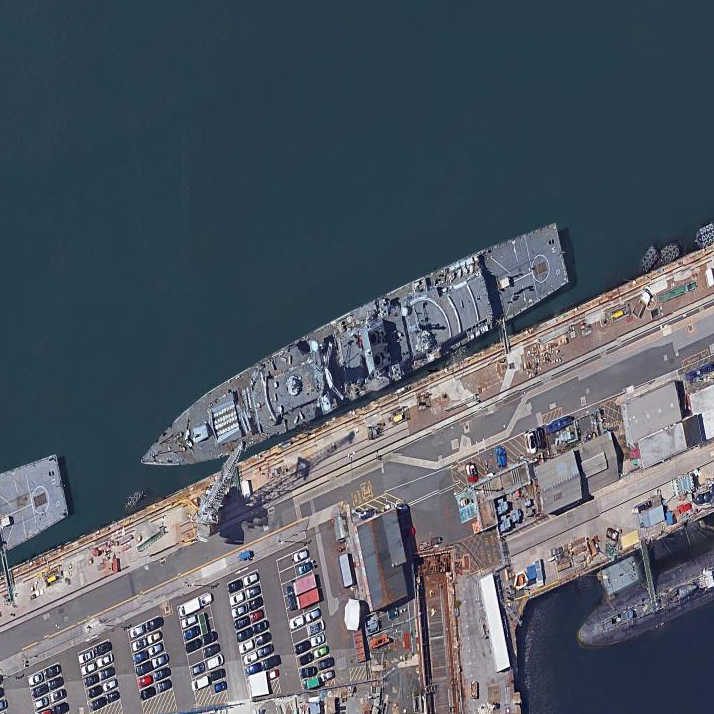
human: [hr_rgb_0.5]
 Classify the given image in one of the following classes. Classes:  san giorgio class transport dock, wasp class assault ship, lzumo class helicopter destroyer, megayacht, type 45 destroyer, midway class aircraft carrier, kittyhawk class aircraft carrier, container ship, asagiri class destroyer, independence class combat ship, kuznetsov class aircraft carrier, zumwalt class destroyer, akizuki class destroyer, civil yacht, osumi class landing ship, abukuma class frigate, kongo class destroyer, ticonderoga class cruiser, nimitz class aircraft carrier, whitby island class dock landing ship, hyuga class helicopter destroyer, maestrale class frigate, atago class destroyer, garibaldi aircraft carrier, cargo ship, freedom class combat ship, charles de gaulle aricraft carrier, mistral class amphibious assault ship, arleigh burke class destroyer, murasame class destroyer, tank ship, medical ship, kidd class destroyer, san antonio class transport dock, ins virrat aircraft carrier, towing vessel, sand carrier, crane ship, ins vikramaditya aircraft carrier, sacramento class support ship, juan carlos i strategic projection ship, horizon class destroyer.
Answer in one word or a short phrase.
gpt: Type 45 destroyer